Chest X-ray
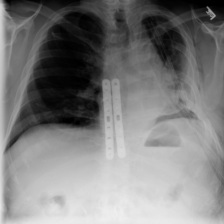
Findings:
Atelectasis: positive
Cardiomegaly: negative
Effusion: negative
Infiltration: negative
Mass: negative
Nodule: negative
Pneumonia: negative
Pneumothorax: positive
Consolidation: negative
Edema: negative
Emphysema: positive
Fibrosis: negative
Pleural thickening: negative
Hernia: negative